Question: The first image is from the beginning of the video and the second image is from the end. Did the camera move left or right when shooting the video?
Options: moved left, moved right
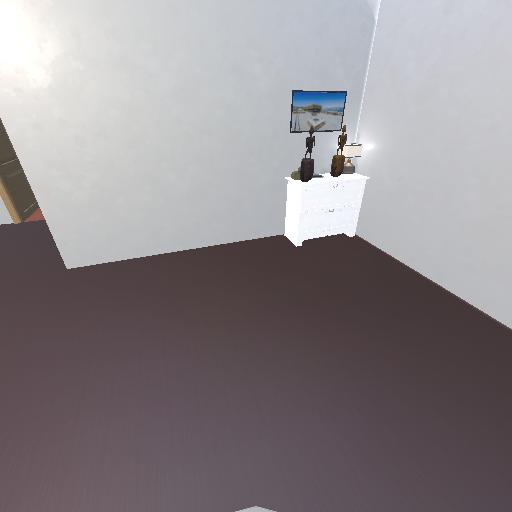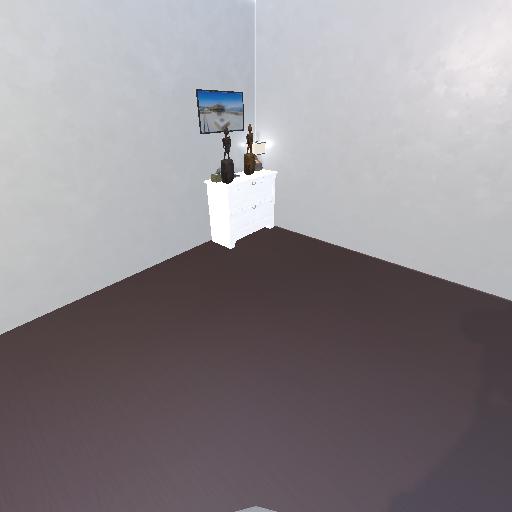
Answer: moved left